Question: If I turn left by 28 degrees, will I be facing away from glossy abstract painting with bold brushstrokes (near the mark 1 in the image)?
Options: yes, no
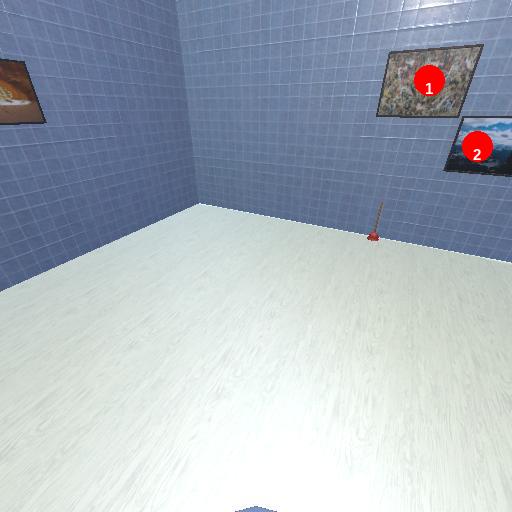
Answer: yes